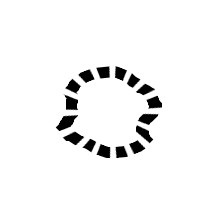
Shape: circle